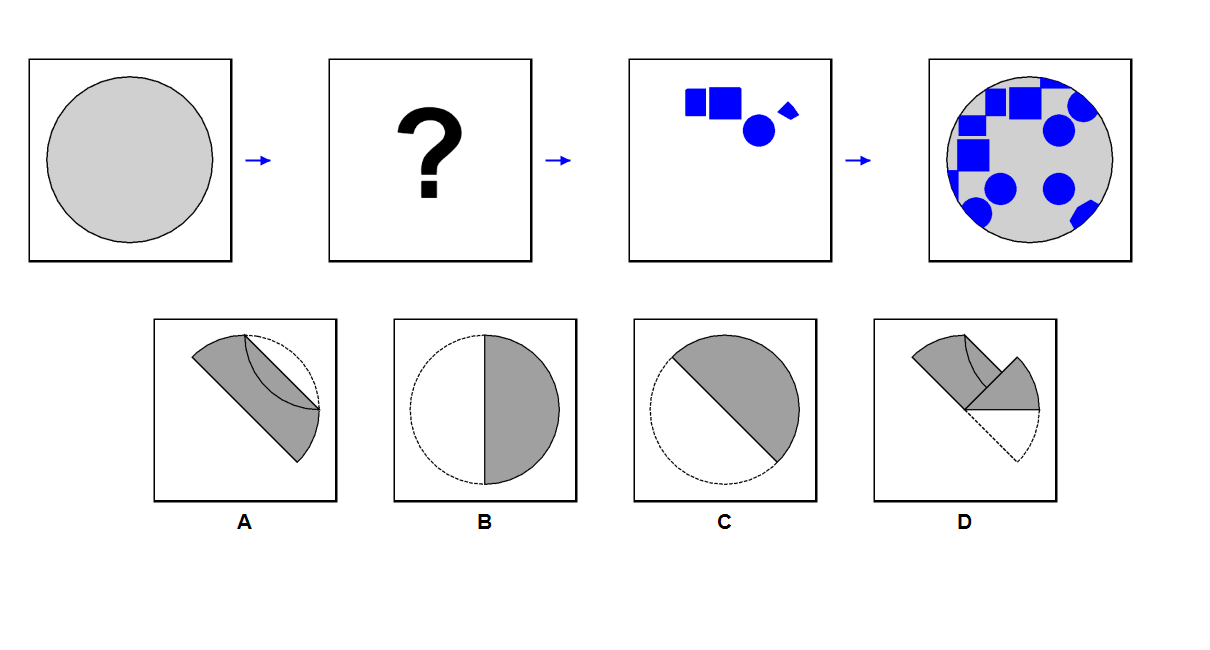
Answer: B